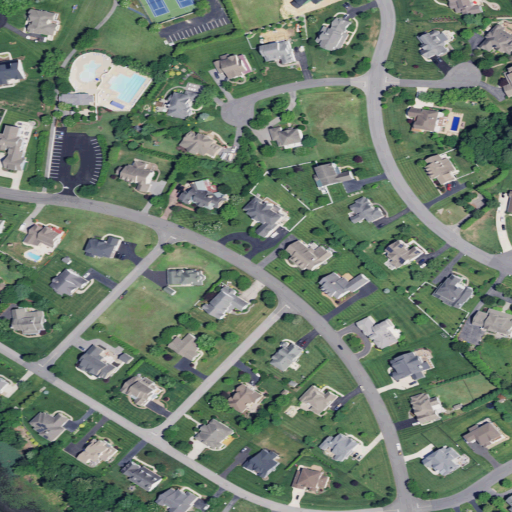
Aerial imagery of cape in Delaware named Gills Neck containing open development, low intensity development, medium intensity development, grassland, woody wetlands, barren land, and high intensity development